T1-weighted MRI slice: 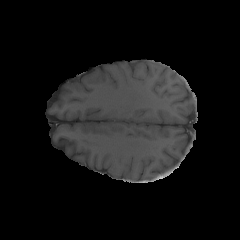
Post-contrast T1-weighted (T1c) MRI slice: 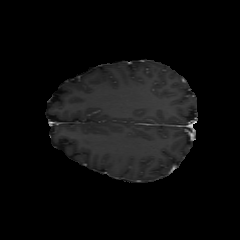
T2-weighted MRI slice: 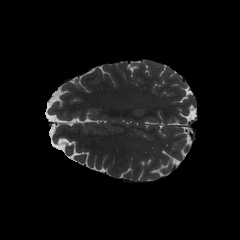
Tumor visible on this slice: no